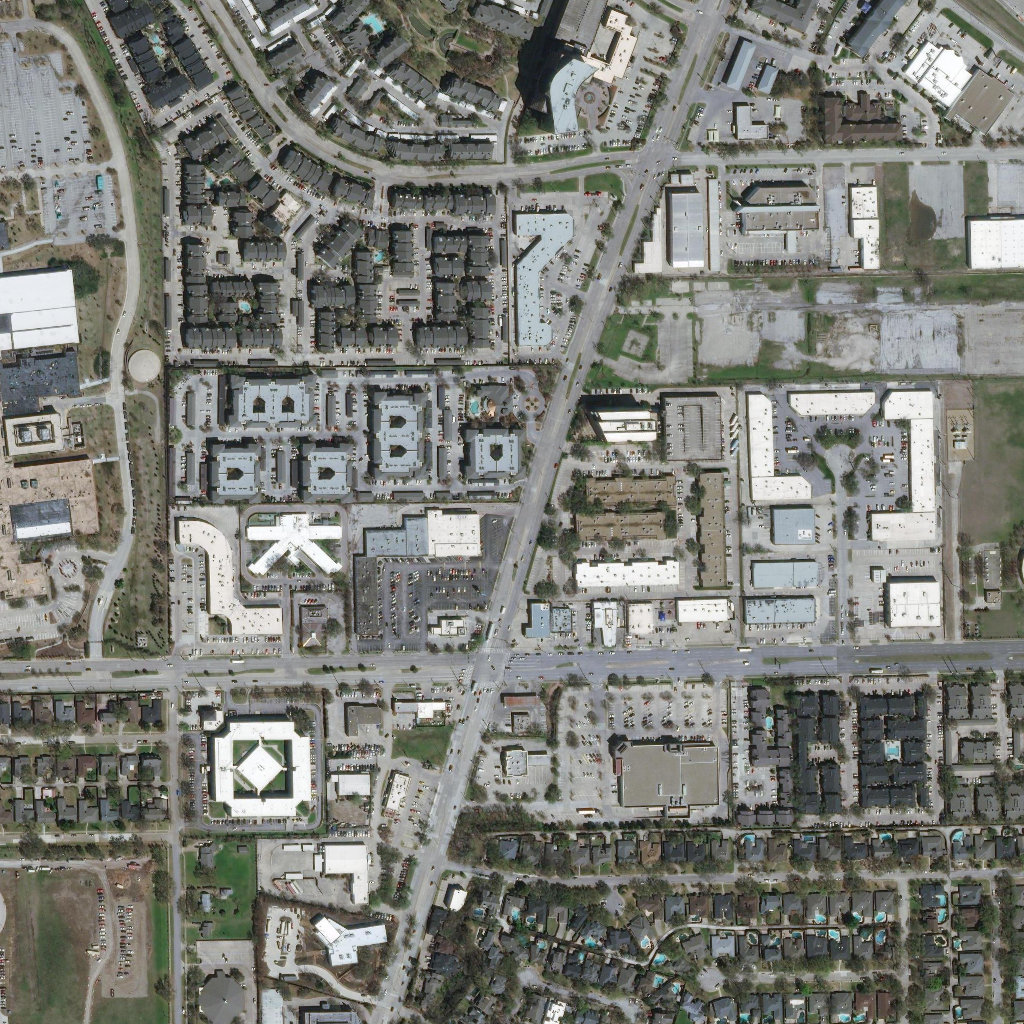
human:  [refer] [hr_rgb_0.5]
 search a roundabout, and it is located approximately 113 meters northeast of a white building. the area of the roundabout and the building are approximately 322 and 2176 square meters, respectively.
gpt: <box>[[50, 38, 53, 40, 0]]</box>

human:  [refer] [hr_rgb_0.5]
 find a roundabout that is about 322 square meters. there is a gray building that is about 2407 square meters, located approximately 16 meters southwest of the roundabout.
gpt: <box>[[50, 38, 53, 40, 0]]</box>